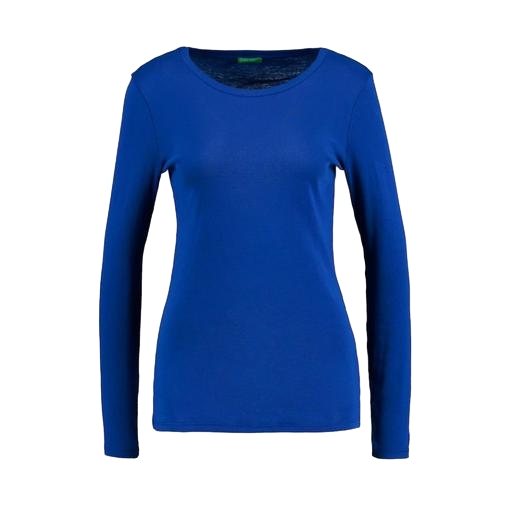
blue iconic women's long-sleeved t-shirt, blue women's long-sleeve t-shirt, blue still long-sleeved top, white background